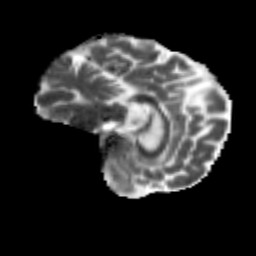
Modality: MD
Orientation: sagittal
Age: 67
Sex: female
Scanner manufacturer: siemens
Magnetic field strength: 3 T
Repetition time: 4.71 s
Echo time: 0.0906 s